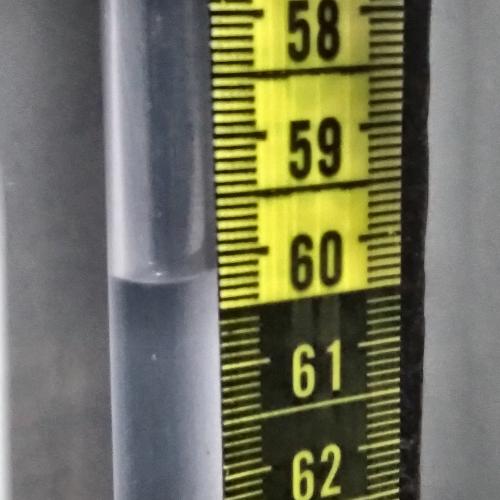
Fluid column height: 60.2 cm